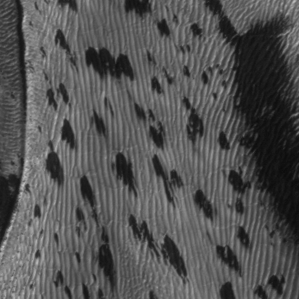
Label: frost